Question: I am starting learning Php, I have all my setup and so on, the only issue is, all the text is in white, I had my Prettier extension before, still works fine with other languages just not working with PHP.
as you can see in this picture, this is how my setting.json file looks like

'''
{
"window.zoomLevel": 1,
"workbench.statusBar.visible": true,
"workbench.activityBar.visible": true,
"git.confirmSync": false,
"git.enableSmartCommit": true,
"explorer.confirmDragAndDrop": false,
"javascript.updateImportsOnFileMove.enabled": "always",
"explorer.confirmDelete": false,
"editor.suggestSelection": "first",
"vsintellicode.modify.editor.suggestSelection": "automaticallyOverrodeDefaultValue",
"java.semanticHighlighting.enabled": true,
"java.home": "/Library/Java/JavaVirtualMachines/jdk-15.0.1.jdk/Contents/Home",
"java.help.firstView": "gettingStarted",
"typescript.updateImportsOnFileMove.enabled": "always",
"workbench.iconTheme": "material-icon-theme",
"typescript.format.insertSpaceAfterTypeAssertion": true,
"typescript.format.placeOpenBraceOnNewLineForFunctions": true,
"editor.defaultFormatter": "esbenp.prettier-vscode",
"html.format.endWithNewline": true,
"javascript.format.insertSpaceAfterConstructor": true,
"editor.formatOnSave": true,
"atlascode.bitbucket.enabled": false,
"files.associations": {
"*.js": "javascriptreact",
"*.php": "php"
},
"angular.experimental-ivy": true,
"redhat.telemetry.enabled": false,
"liveServer.settings.donotShowInfoMsg": true,
"security.workspace.trust.untrustedFiles": "open",
"workbench.editorAssociations": {
"*.ipynb": "jupyter.notebook.ipynb"
},
"editor.accessibilitySupport": "off",
"liveServer.settings.donotVerifyTags": true,
"beautify.config": "",
"beautify.language": {
"js": {
"type": ["javascript", "json", "jsonc"],
"filename": [".jshintrc", ".jsbeautifyrc"]
},
"css": ["css", "less", "scss"],
"html": ["htm", "html", "php", "blade"]
},
"phpformatter.additionalExtensions": [],
"phpfmt.exclude": [],
"phpfmt.passes": [],
"html.format.templating": true,
"intelephense.phpdoc.classTemplate": {
"summary": "$1",
"tags": ["@package ${1:$SYMBOL_NAMESPACE}"]
},
"[php]": {
"editor.defaultFormatter": "bmewburn.vscode-intelephense-client"
},
"phpformatter.arguments": ["--level=psr2"],
"phpfmt.cakephp": true
}
'''
Thanks
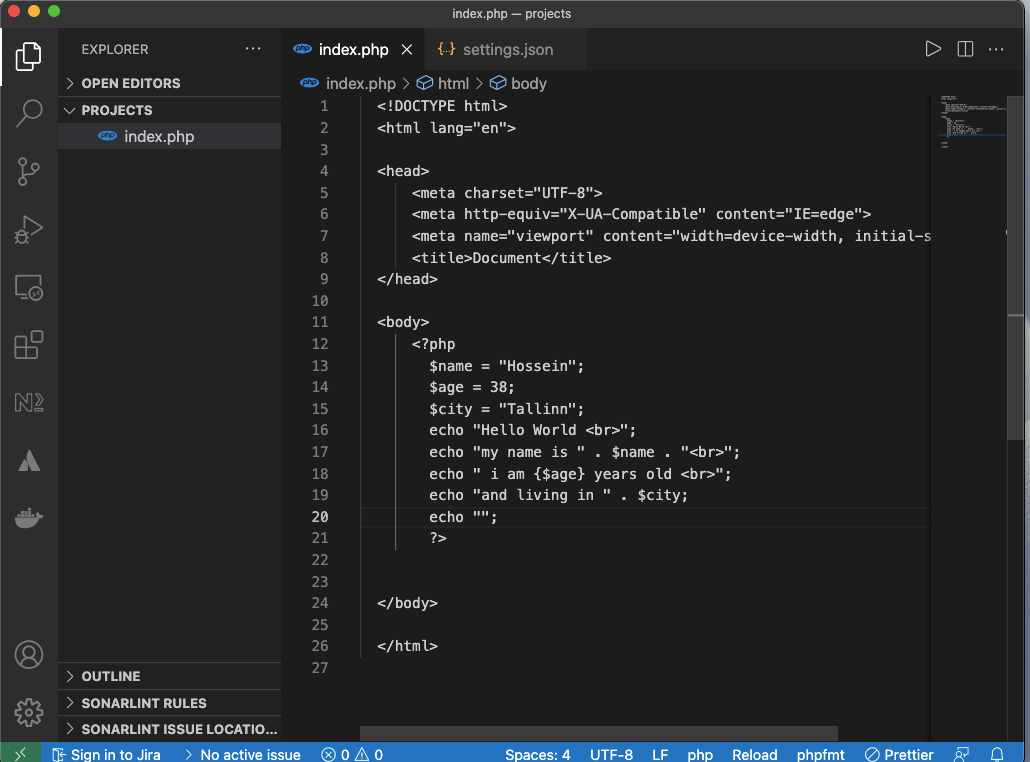
Answer: install the extension and , also if you like to check for bug you will need to set you path to your php.exe in your setting.json
example
'''
"php.validate.executablePath": "c:/xampp/php/php.exe",
'''